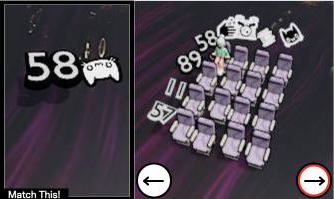
Task: seats
Answer: no